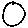
Label: circle